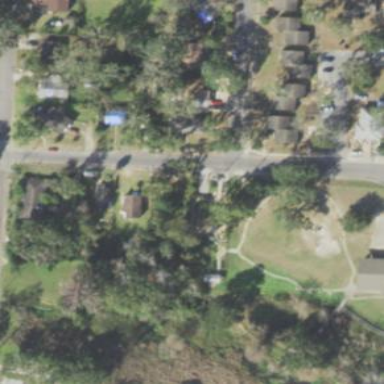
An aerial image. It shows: This residential area consists of single-family homes.